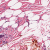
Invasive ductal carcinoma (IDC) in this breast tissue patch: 0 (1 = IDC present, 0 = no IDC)